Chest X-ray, PA view. Patient: 45 years old, sex M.
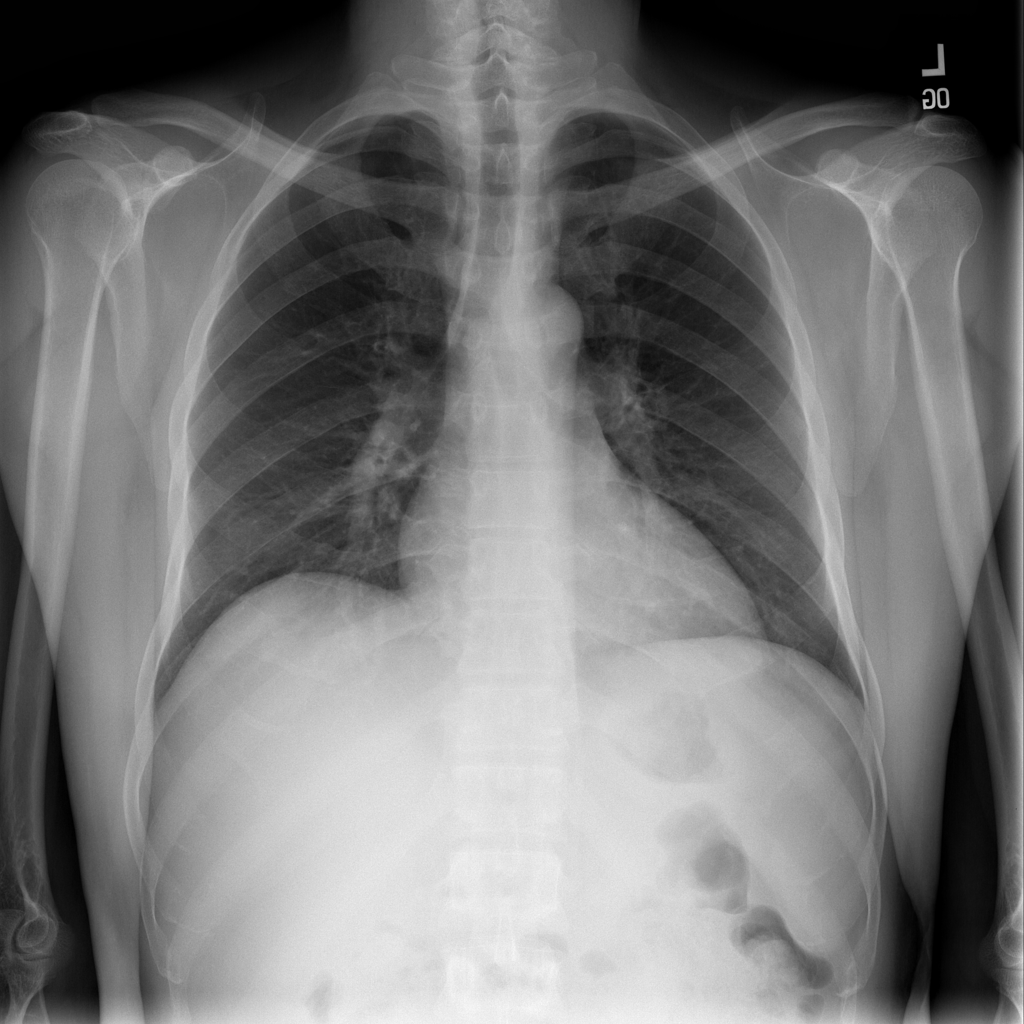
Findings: No Finding